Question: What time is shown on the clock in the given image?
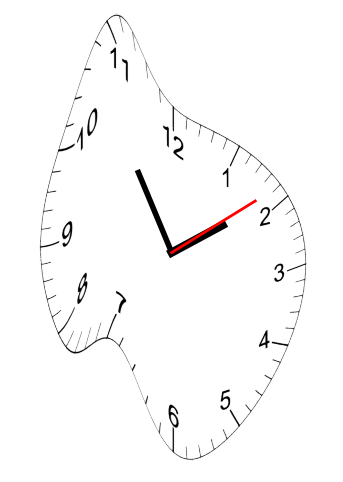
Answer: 01:54:09